Длинный цилиндрический валик радиуса $R_0$, вращающийся вокруг своей оси с угловой скоростью $\omega_{0}$, прижимают к свободно (без трения в оси) вращающемуся на оси диску радиуса $R$. Линия касания диска и валика совпадает с радиусом диска (см. рисунок).
Найдите установившуюся угловую скорость $\omega_{\mu}$ вращения диска, если трение между валиком и диском сухое.
Найдите установившуюся угловую скорость $\omega_{\eta}$ вращения диска, если трение вязкое. Считайте, что величина силы вязкого трения, приходящаяся на единицу длины соприкосновения, пропорциональна относительной скорости движения соприкасающихся поверхностей валика и диска.
Определите отношение $k=\omega_{\eta} / \omega_{\mu}$.
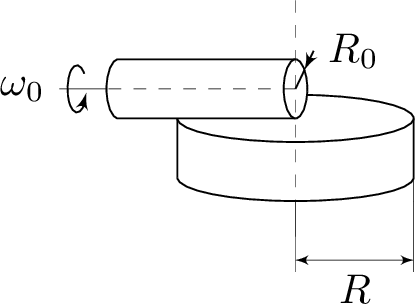
Найдите установившуюся угловую скорость $\omega_{\mu}$ вращения диска, если трение между валиком и диском сухое.
Решение: Сила трения меняет знак на расстоянии $r_{0}=\omega_{0} R_{0} / \omega$ от центра диска. В установившемся режиме полный момент силы трения, действующей на диск, равен нулю. В случае сухого трения $F_{тр}=F=\operatorname {const}$: $$ \int_{0}^{r_{0}} \frac{r F}{R} d r=\int_{r_{0}}^{R_{0}} \frac{r F}{R} d r, \quad \frac{r_{0}^{2}}{2}=\frac{R^{2}-r_{0}^{2}}{2}, $$ откуда $$ r_{0}=\frac{R}{\sqrt{2}}, \quad \omega_{\mu}=\sqrt{2} \omega_{0} \frac{R_{0}}{R}. $$ В случае вязкого трения $F_{тр}=\beta v_{отн}$, и момент сил трения: $$ \int_{0}^{R} r \beta\left(\omega r-\omega_{0} R_{0}\right) d r=0, $$ так как $\omega r_{0}=\omega_{0} R_{0}$, то $$ \int_{0}^{R} r \beta\left(\omega r-\omega r_{0}\right) d r=\beta \omega \int_{0}^{R} r\left(r-r_{0}\right) d r=0, $$ откуда $$ \frac{R^{3}}{3}=\frac{R^{2} r_{0}}{2}, \quad \omega_{\eta}=\frac{\omega_{0} R_{0}}{r_{0}}=\frac{3}{2} \omega_{0} \frac{R_{0}}{R}. $$ Отношение скоростей: $$ k=\frac{\omega_{\eta}}{\omega_{\mu}}=\frac{3 / 2}{\sqrt{2}} \approx 1.06 $$ Таким образом, установившаяся скорость $\omega_{\eta}$ вращения в случае вязкого трения на $6 \%$ больше установившейся скорости $\omega_{\mu}$ вращения диска при сухом трении.
Ответ: $$ \omega_{\mu}=\sqrt{2} \omega_{0} \frac{R_{0}}{R}. $$

Найдите установившуюся угловую скорость $\omega_{\eta}$ вращения диска, если трение вязкое. Считайте, что величина силы вязкого трения, приходящаяся на единицу длины соприкосновения, пропорциональна относительной скорости движения соприкасающихся поверхностей валика и диска.
Ответ: $$ \omega_{\eta}=\frac{3}{2} \omega_{0} \frac{R_{0}}{R}. $$

Определите отношение $k=\omega_{\eta} / \omega_{\mu}$.
Ответ: $$ k=\frac{3 / 2}{\sqrt{2}} \approx 1.06 $$
Темы:
T, Механика, Вязкое трение, Всероссийские, Вращательное движение, Сухое трение, Трение, Момент сил